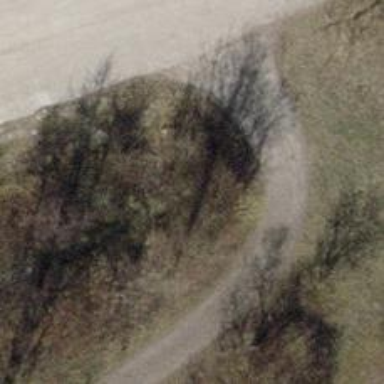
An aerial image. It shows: Culvert tunnel underneath ditch.